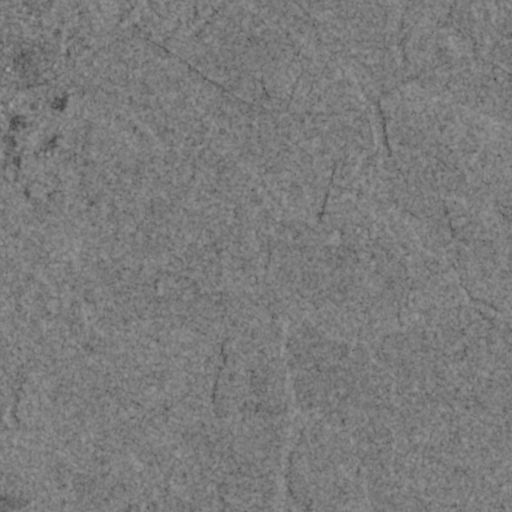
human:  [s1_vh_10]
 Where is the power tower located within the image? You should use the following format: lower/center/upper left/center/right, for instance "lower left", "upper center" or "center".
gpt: The power tower is located in the lower right of the image.
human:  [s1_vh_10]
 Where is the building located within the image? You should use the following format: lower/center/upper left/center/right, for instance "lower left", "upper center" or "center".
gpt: The building is located in the upper left of the image.
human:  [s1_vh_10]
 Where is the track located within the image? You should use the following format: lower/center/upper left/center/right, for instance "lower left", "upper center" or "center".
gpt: There is no track in the image.

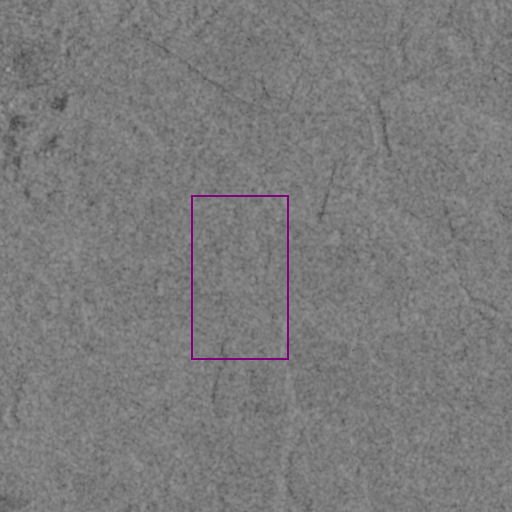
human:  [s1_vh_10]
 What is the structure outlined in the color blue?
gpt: There is no blue outline.
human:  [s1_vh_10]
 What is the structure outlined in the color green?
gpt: There is no structure outlined in green.